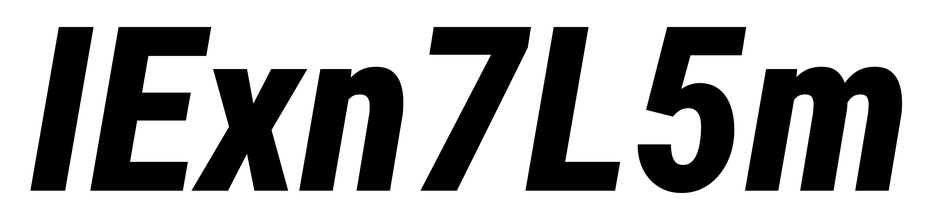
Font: Roboto-Italic_Condensed_ExtraBold_Italic